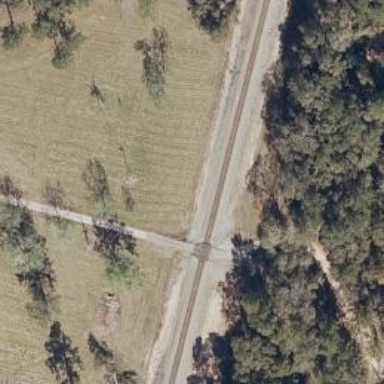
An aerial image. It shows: Level crossing along the railway.